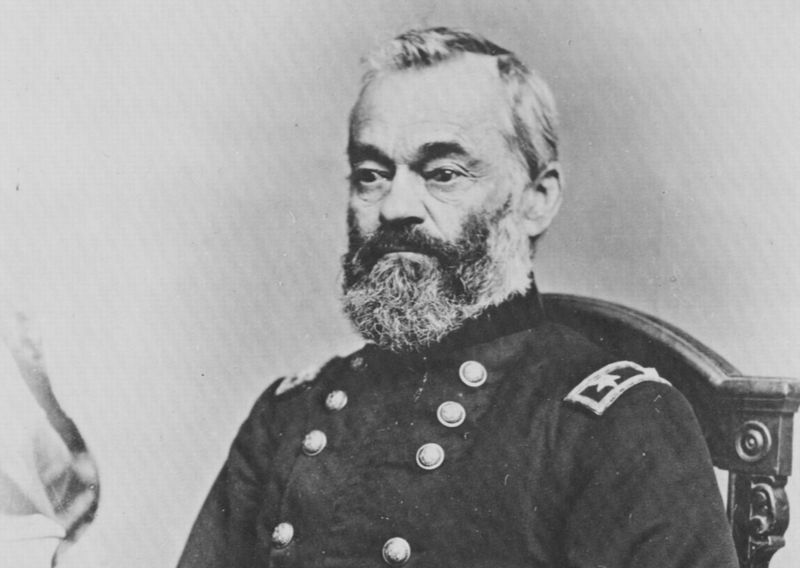
Titel: General Heintzelmann
Künstler: Mathew B. Brady
Schlagwörter: mann, sitzen, grau, ohr, profil, stuhl, blick, alt, anzug, bart, augen, falten, kragen, vollbart, herr, portrait, porträt, haare, sitzend, augenbrauen, knopf, lehne, krieg, kaiser, ernst, finster, glatze, stuhllehne, augenbraue, knöpfe, foto, fotografie, stern, schwarz weiss, sterne, militär, uniform, brille, abzeichen, orden, buschig, halbglatze, photo, general, knöfpe, auszeichnung, dreiviertel profil, stühl, russischer armeeangehöriger